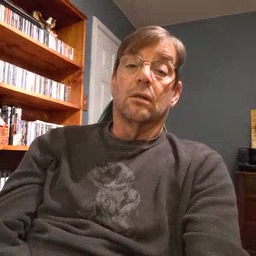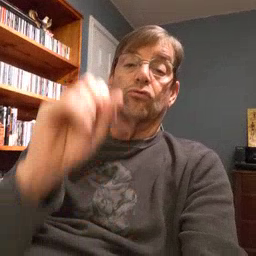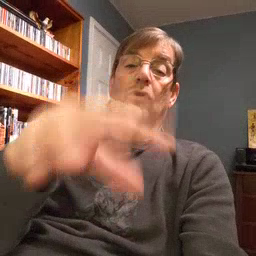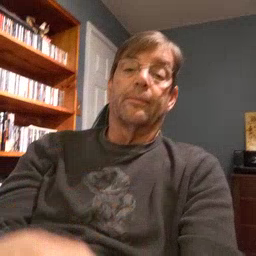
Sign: drop